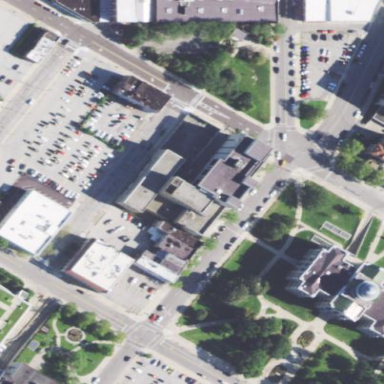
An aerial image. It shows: Public courthouse building with black roof.